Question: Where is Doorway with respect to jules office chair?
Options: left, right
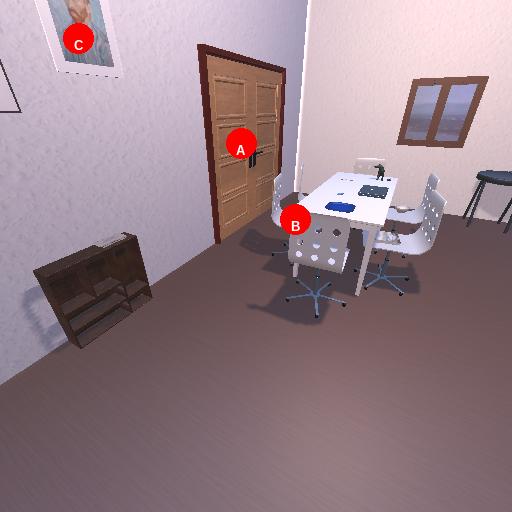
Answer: left